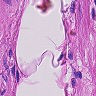
Metastatic tissue present: no